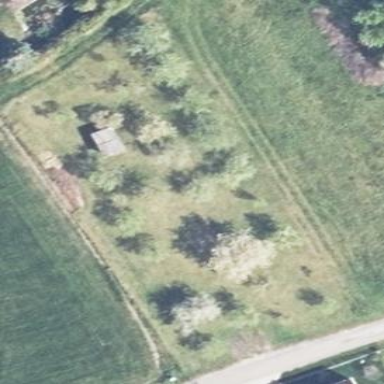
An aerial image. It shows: Orchard.